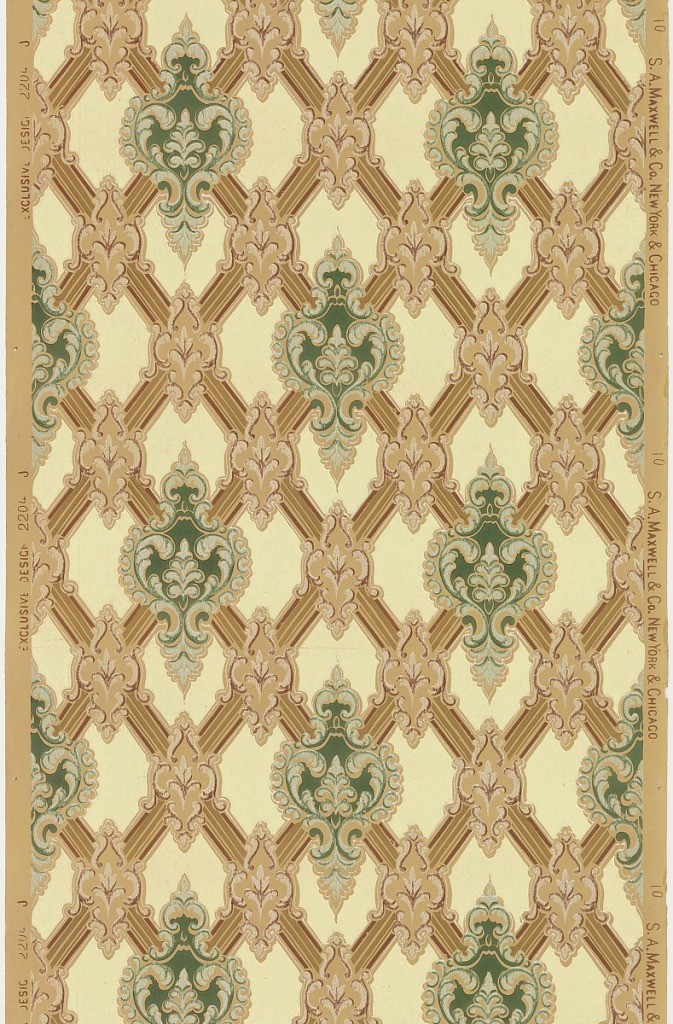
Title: Sidewall
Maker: Maxwell & Co., S.A., Chicago, Illinois, USA
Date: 1905–1915
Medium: Machine-printed paper, liquid mica
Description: A diamond diaper pattern, with a foliate medallion at every intersection. There are two varieties of medallions: a large green medallion at every second intersection and every second row, and a smaller tan medallion containing a simple floral motif. The background is a yellow-white color printed on a tan ground. Printed in right selvedge: "S.A. Maxwell & Co. New York & Chicago" "10". Printed in the left selvedge: "Exclusive Design 2204 J".